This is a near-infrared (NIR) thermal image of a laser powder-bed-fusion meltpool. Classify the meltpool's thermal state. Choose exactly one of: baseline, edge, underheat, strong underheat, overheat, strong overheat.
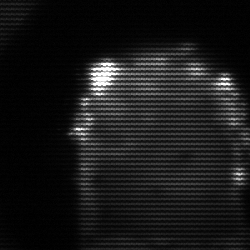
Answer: baseline